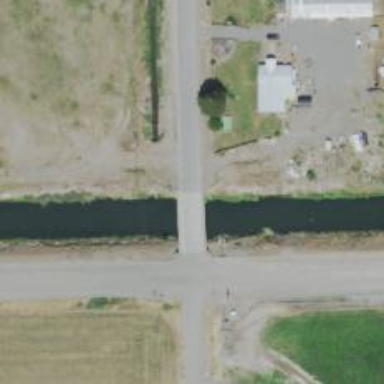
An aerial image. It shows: Tertiary road crossing low water bridge.